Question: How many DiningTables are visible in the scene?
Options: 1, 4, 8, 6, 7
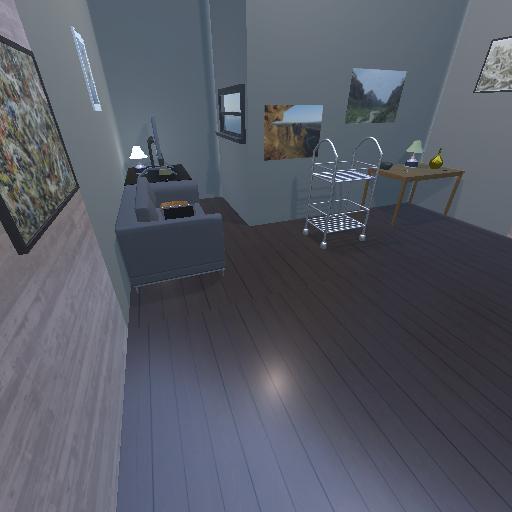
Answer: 1